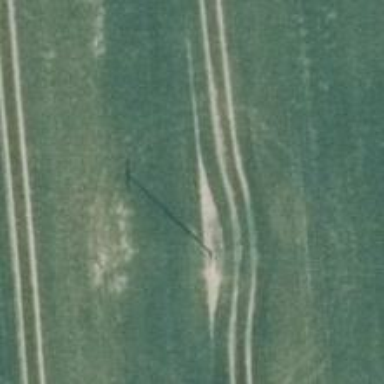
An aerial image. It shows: Power pole.